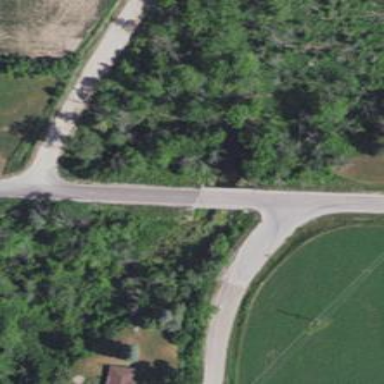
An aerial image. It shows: Unclassified road.